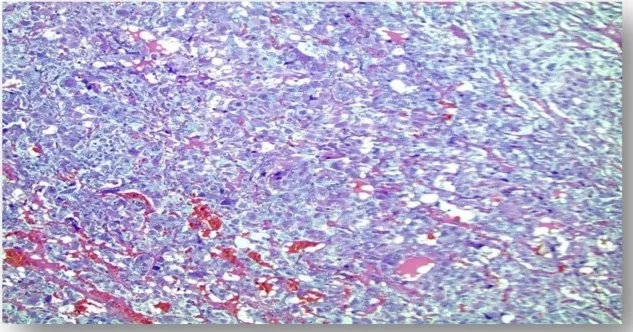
(A): Light micrograph of hematoxylin & eosin stained section (100 X H&E). Zellballen (small nests or alveolar pattern), trabecular or solid patterns of polygonal/spindle shaped cells in rich vascular network.
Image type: pathology (h&e)